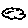
Label: cloud